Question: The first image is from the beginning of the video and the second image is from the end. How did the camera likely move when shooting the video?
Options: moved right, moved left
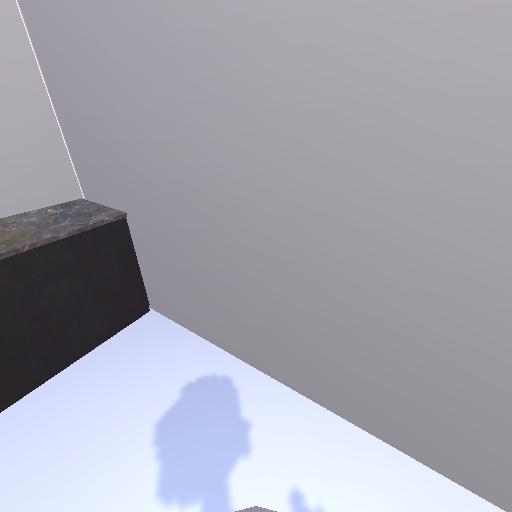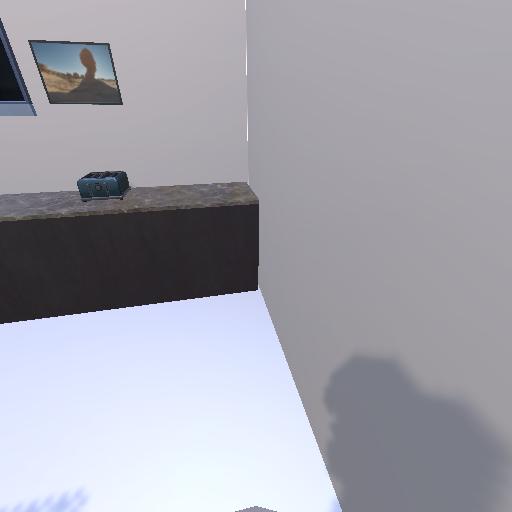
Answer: moved right